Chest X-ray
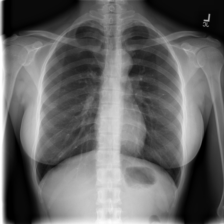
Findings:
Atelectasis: negative
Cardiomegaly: negative
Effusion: negative
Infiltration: negative
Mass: negative
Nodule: negative
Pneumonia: negative
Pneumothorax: negative
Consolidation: negative
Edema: negative
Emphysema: negative
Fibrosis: negative
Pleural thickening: negative
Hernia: negative